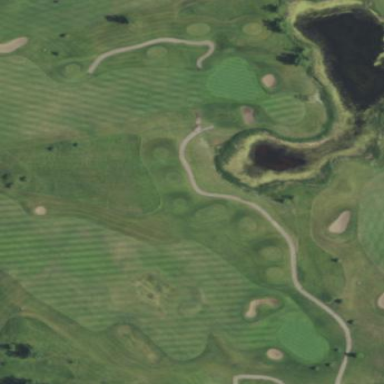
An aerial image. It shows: Water hazard in golf course. The hazard is natural water feature.